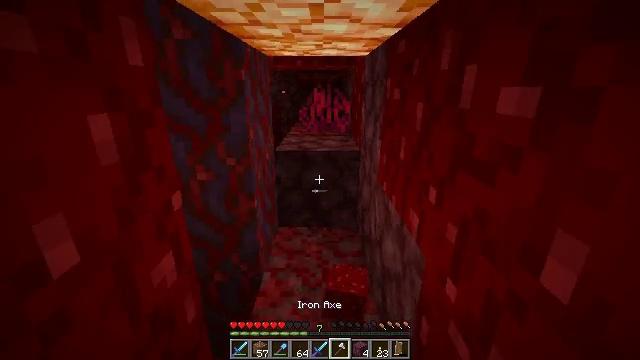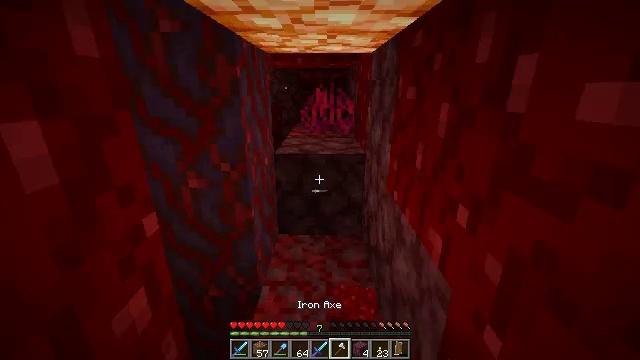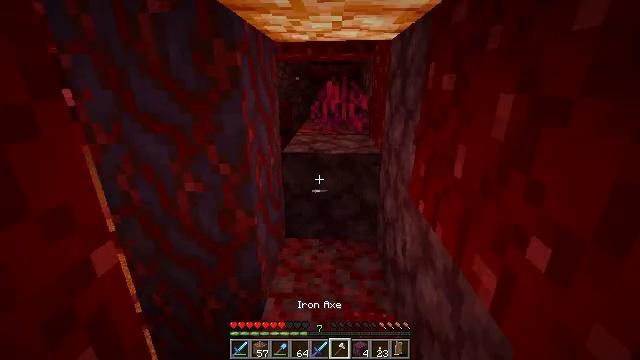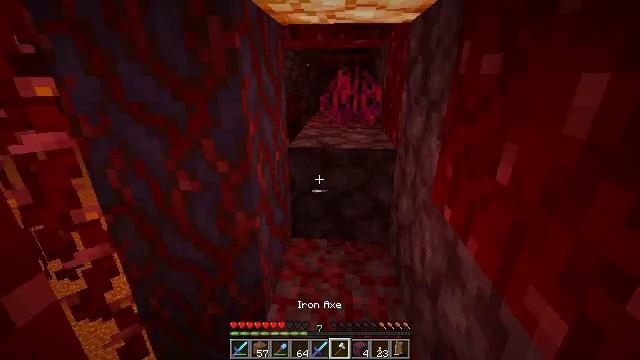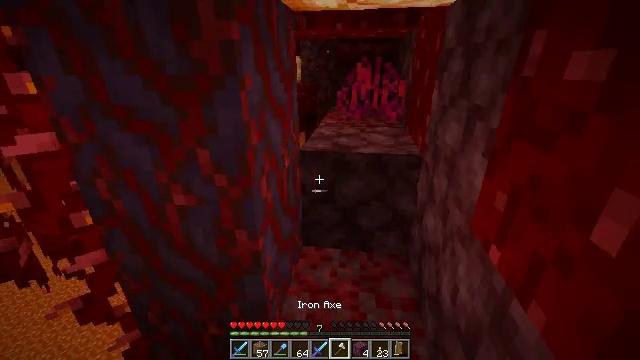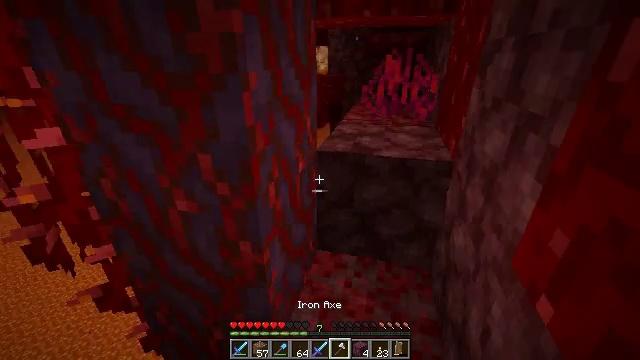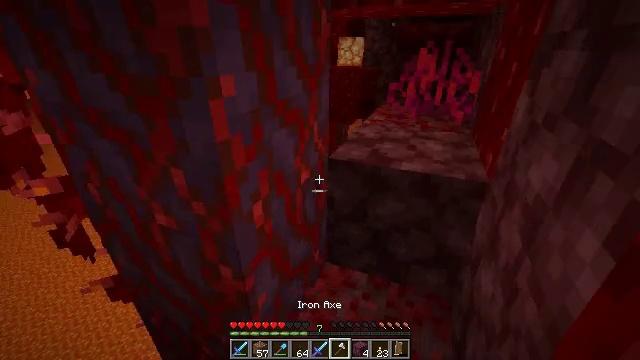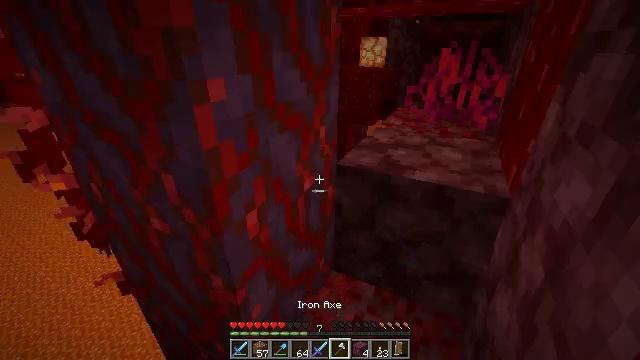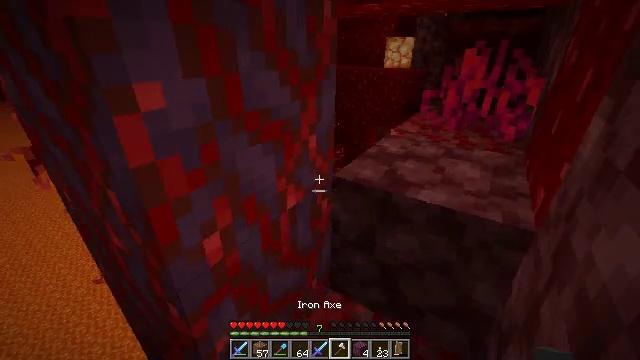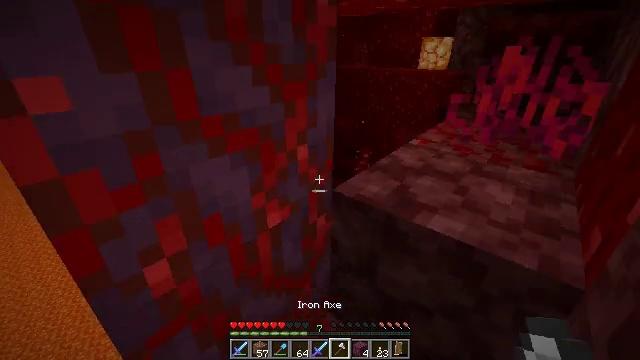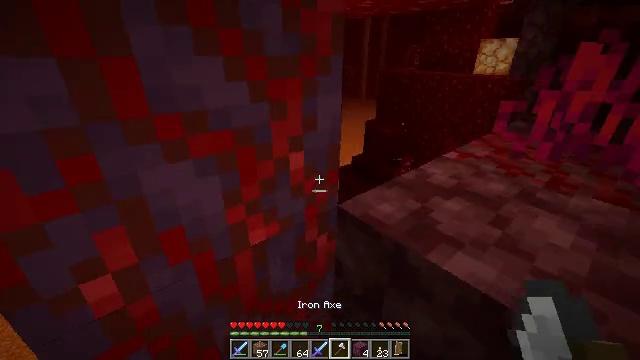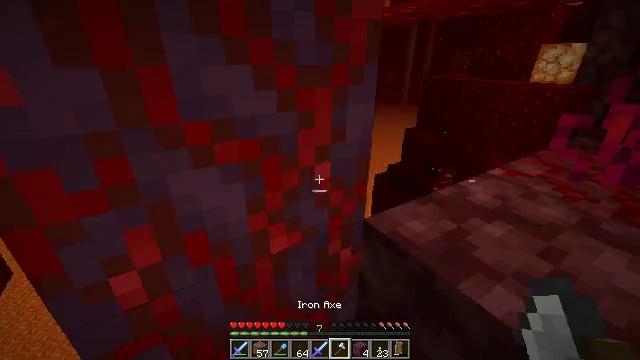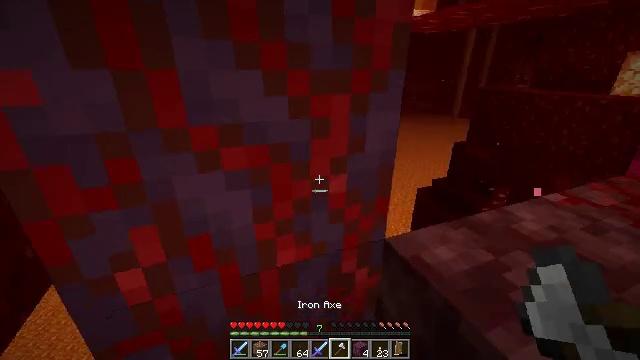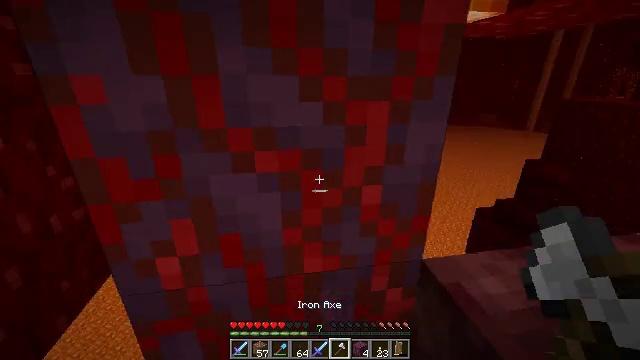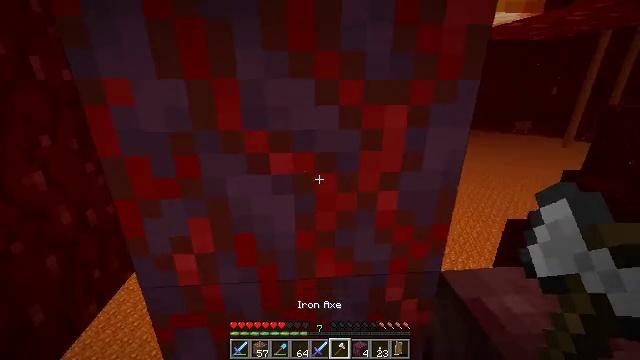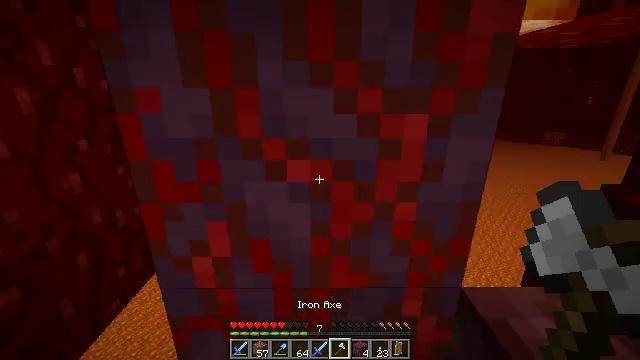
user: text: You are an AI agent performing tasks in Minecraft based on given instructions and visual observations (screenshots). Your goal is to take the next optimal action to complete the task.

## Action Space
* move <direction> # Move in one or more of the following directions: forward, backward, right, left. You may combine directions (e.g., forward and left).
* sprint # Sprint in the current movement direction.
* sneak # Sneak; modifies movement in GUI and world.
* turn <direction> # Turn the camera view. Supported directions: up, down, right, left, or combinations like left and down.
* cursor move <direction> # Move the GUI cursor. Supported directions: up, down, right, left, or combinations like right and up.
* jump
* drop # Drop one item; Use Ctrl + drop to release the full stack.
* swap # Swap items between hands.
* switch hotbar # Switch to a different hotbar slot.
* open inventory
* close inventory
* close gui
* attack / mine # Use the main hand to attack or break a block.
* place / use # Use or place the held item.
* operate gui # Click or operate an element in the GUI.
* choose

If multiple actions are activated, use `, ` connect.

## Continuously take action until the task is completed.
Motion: motion action
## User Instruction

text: Break the crimson stem to collect it.
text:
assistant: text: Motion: move forward
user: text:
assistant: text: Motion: move forward, turn left and down
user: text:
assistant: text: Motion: move forward, turn left and down
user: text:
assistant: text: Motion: move forward, turn left and down
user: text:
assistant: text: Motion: move forward and move right, turn left and down
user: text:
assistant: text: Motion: move forward and move right, turn left and down
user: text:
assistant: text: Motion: move forward and move right, turn left
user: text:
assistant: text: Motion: move forward and move right, turn left
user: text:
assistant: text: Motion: move forward and move right, turn left
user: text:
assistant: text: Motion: move forward and move right, turn left
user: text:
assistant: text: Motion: turn left and up
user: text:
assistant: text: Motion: turn left and up
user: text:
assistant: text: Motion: turn left and up
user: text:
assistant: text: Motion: turn left
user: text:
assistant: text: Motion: turn left and up
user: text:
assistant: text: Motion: turn left and up
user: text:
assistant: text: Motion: turn left
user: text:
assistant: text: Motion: turn left
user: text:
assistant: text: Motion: no_op
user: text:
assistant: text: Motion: attack / mine
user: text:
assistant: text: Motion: move forward, attack / mine
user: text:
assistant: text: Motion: move forward, attack / mine
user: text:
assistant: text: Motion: move forward, attack / mine
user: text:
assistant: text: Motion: turn right and down, attack / mine
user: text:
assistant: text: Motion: turn right and down, attack / mine
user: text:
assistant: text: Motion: turn right and down, attack / mine
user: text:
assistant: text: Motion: attack / mine
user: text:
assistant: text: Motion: attack / mine
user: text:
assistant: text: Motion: attack / mine
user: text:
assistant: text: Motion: attack / mine